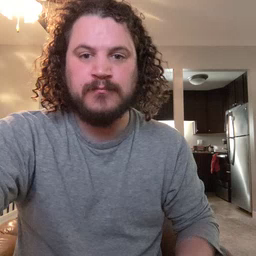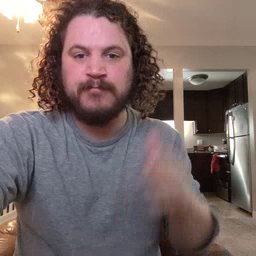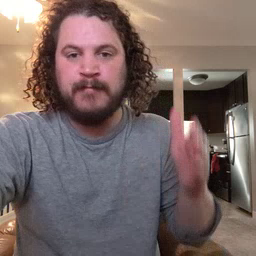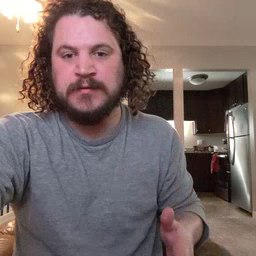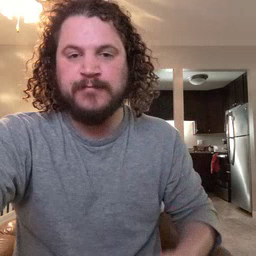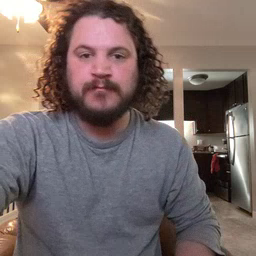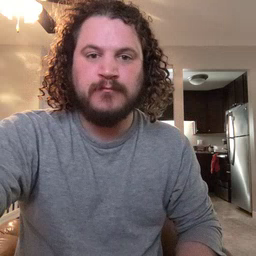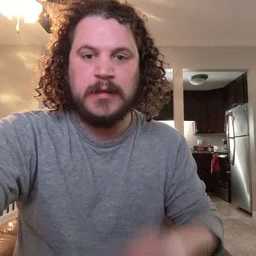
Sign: beside